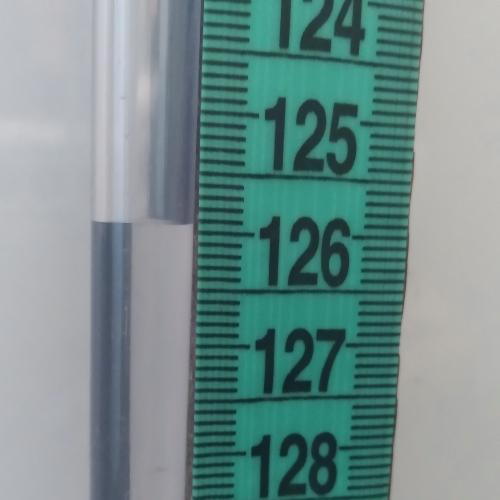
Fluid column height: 125.9 cm